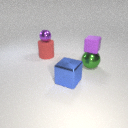
large blue metal cube in front of large green metal sphere